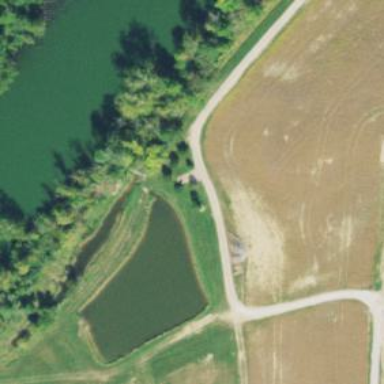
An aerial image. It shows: Serene pond surrounded by nature.